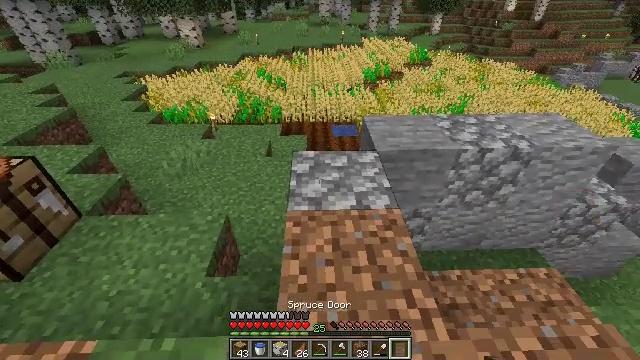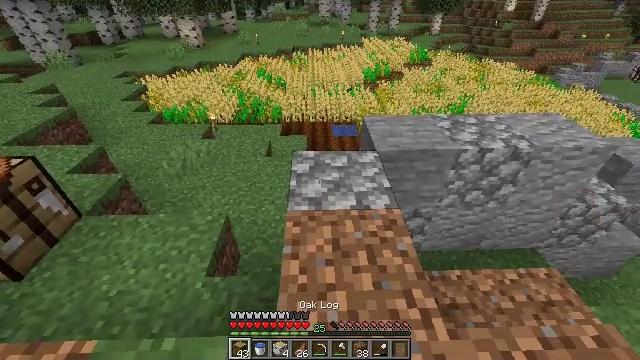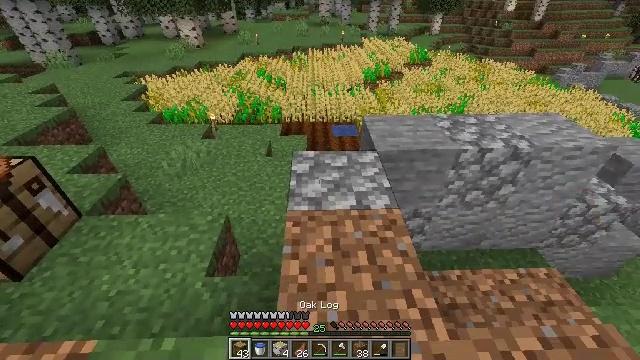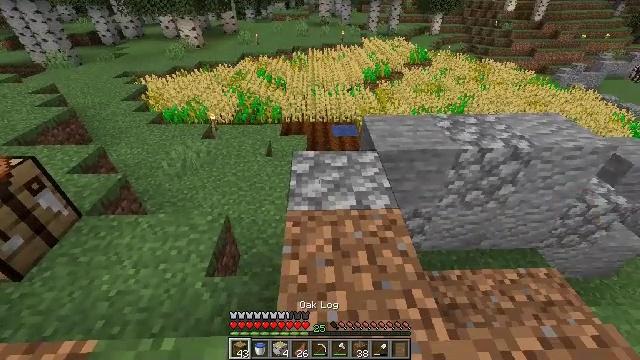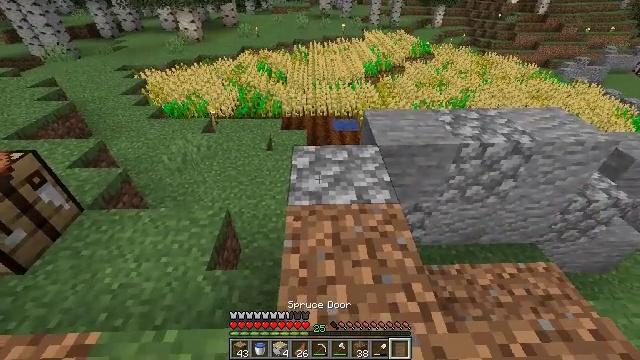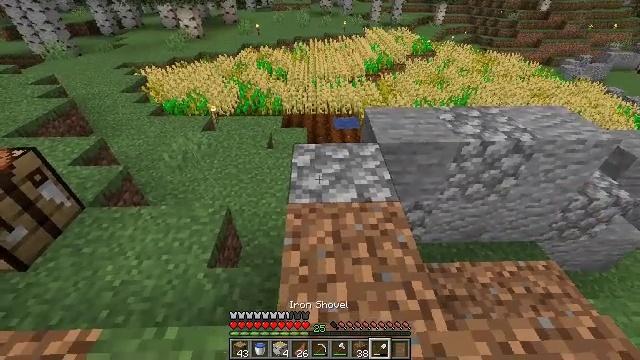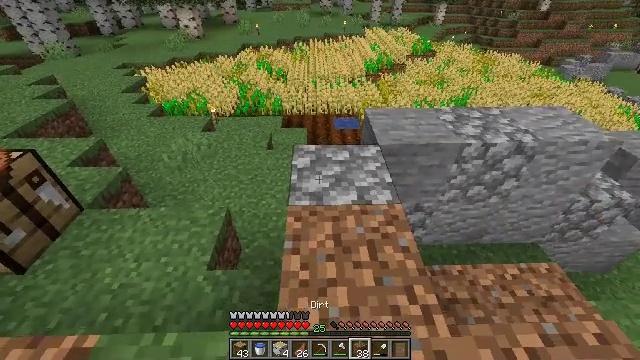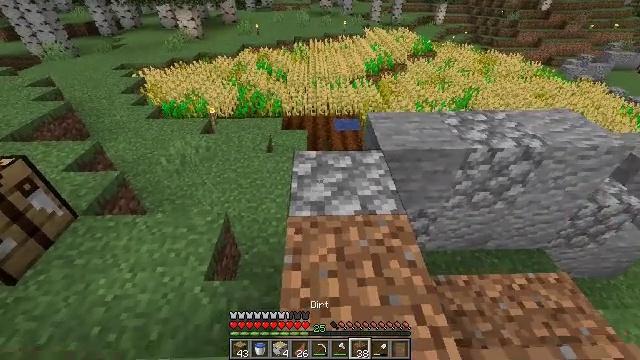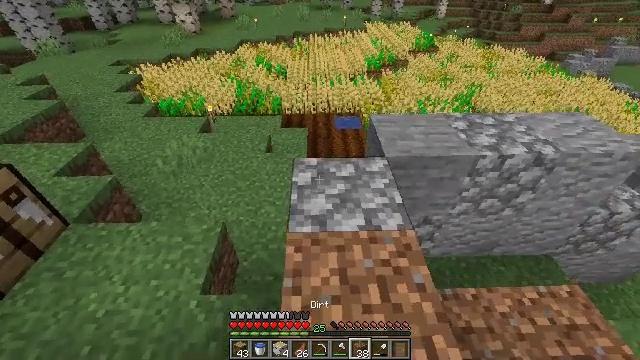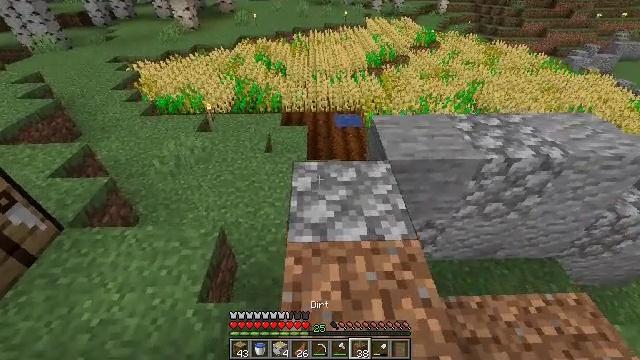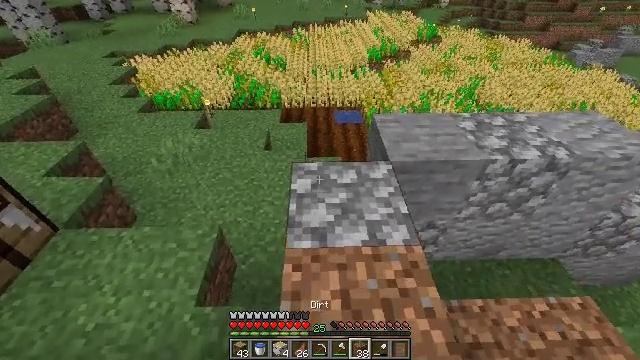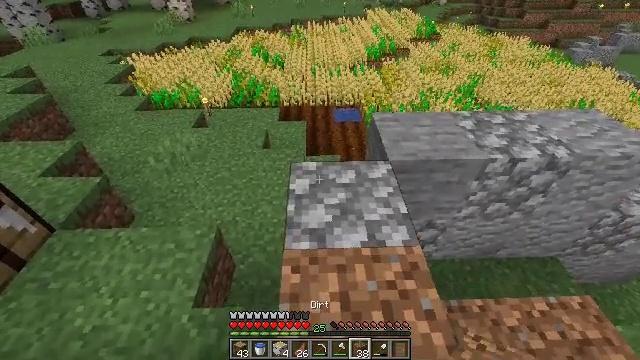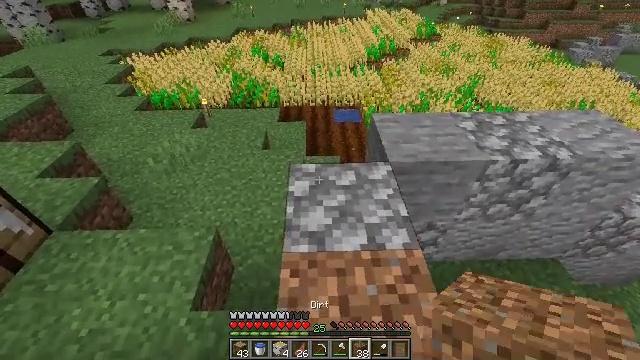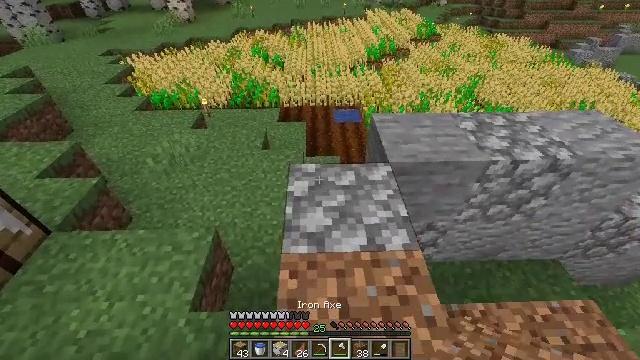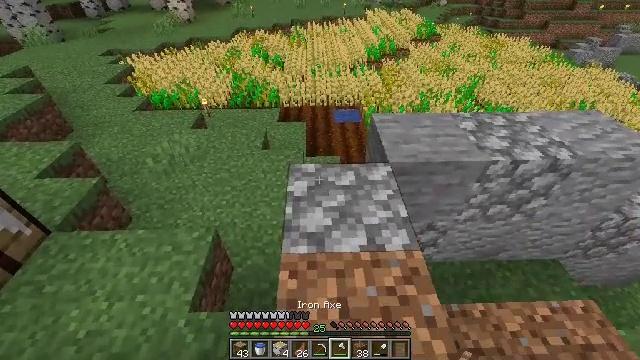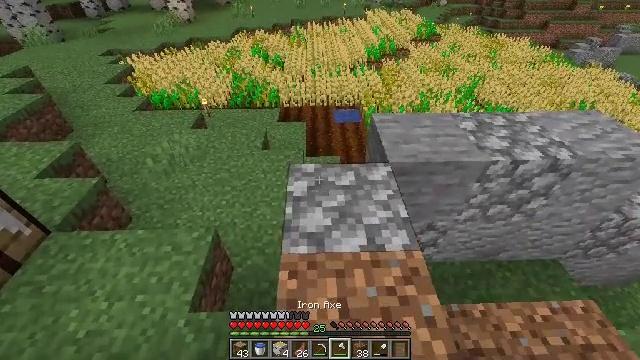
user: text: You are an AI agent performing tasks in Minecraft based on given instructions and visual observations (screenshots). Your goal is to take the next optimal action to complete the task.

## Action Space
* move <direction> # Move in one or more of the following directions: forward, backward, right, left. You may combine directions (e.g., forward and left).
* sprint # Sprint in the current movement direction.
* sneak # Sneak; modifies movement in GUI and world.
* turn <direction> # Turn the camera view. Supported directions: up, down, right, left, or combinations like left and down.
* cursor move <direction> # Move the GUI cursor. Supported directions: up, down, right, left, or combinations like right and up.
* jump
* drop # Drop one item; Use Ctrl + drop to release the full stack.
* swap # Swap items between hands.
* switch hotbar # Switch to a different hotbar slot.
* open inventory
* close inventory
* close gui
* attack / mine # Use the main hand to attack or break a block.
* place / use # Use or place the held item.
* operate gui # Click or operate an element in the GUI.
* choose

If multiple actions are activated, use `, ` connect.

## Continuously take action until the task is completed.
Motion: motion action
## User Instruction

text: Break the cobblestone to create a path.
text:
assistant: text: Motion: no_op
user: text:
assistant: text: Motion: no_op
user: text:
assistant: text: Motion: no_op
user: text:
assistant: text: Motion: turn down
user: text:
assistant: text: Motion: no_op
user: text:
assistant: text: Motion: move forward
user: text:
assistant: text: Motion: move forward
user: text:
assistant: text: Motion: move forward
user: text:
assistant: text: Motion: no_op
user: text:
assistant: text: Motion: turn down
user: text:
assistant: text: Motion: no_op
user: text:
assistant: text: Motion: no_op
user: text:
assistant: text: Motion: no_op
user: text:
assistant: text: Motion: no_op
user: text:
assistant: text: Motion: no_op
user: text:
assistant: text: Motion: no_op
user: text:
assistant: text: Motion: no_op
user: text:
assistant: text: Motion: no_op
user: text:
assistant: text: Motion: no_op
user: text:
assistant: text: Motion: no_op
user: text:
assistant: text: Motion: no_op
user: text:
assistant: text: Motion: no_op
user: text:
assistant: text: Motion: no_op
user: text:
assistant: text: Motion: turn right and down
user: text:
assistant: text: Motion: no_op
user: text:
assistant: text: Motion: no_op
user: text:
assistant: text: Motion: move forward, turn down
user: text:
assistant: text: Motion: move forward, turn down
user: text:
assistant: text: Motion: turn down
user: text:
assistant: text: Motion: turn down, attack / mine